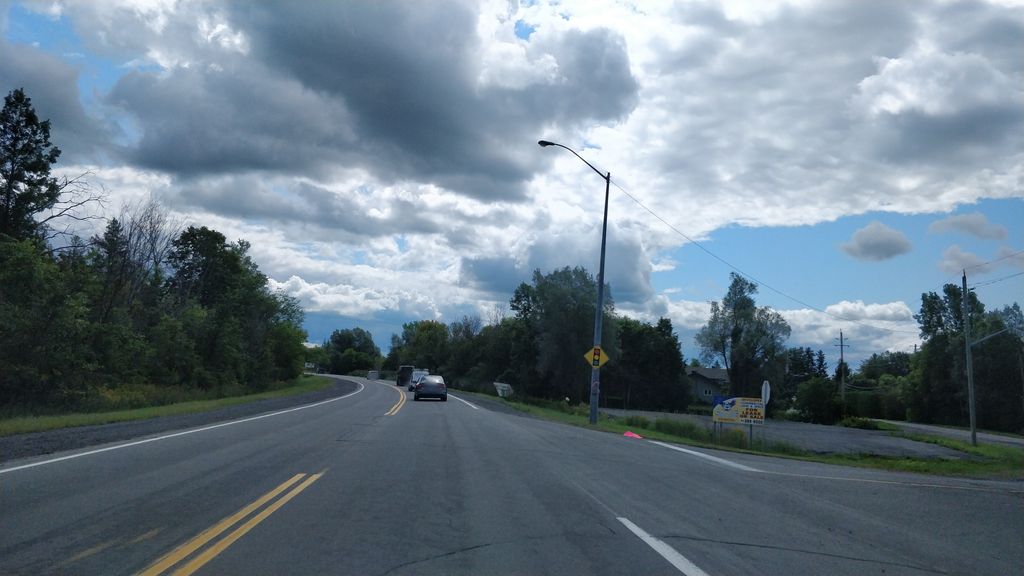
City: ottawa-gatineau